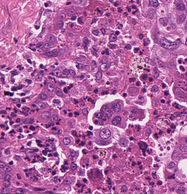
Tumor epithelial tissue: yes
Tumor-associated stroma tissue: yes
Normal tissue: no